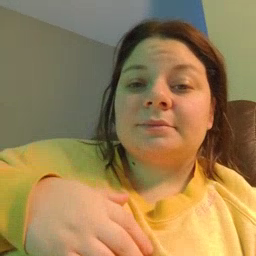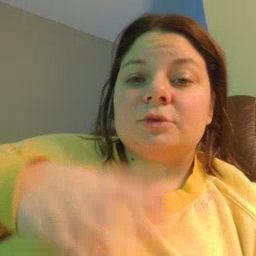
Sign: balloon